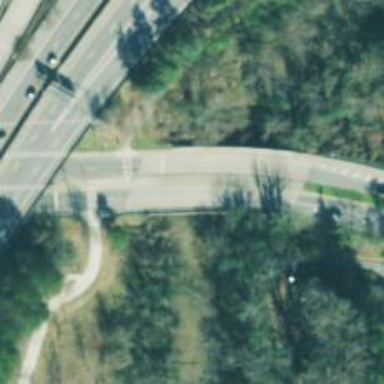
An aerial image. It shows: Secondary road crossing bridge.